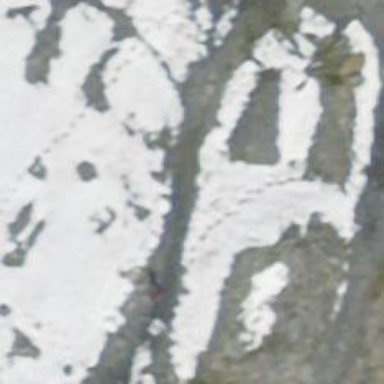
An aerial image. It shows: Rocky path.